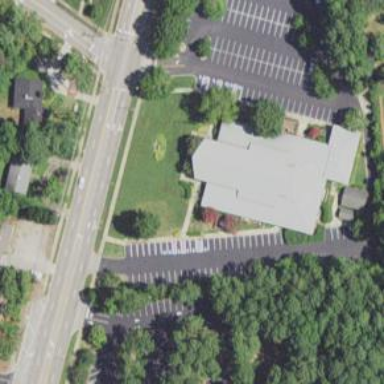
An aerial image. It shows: Commercial place of worship building.